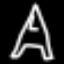
Label: The Eiffel Tower